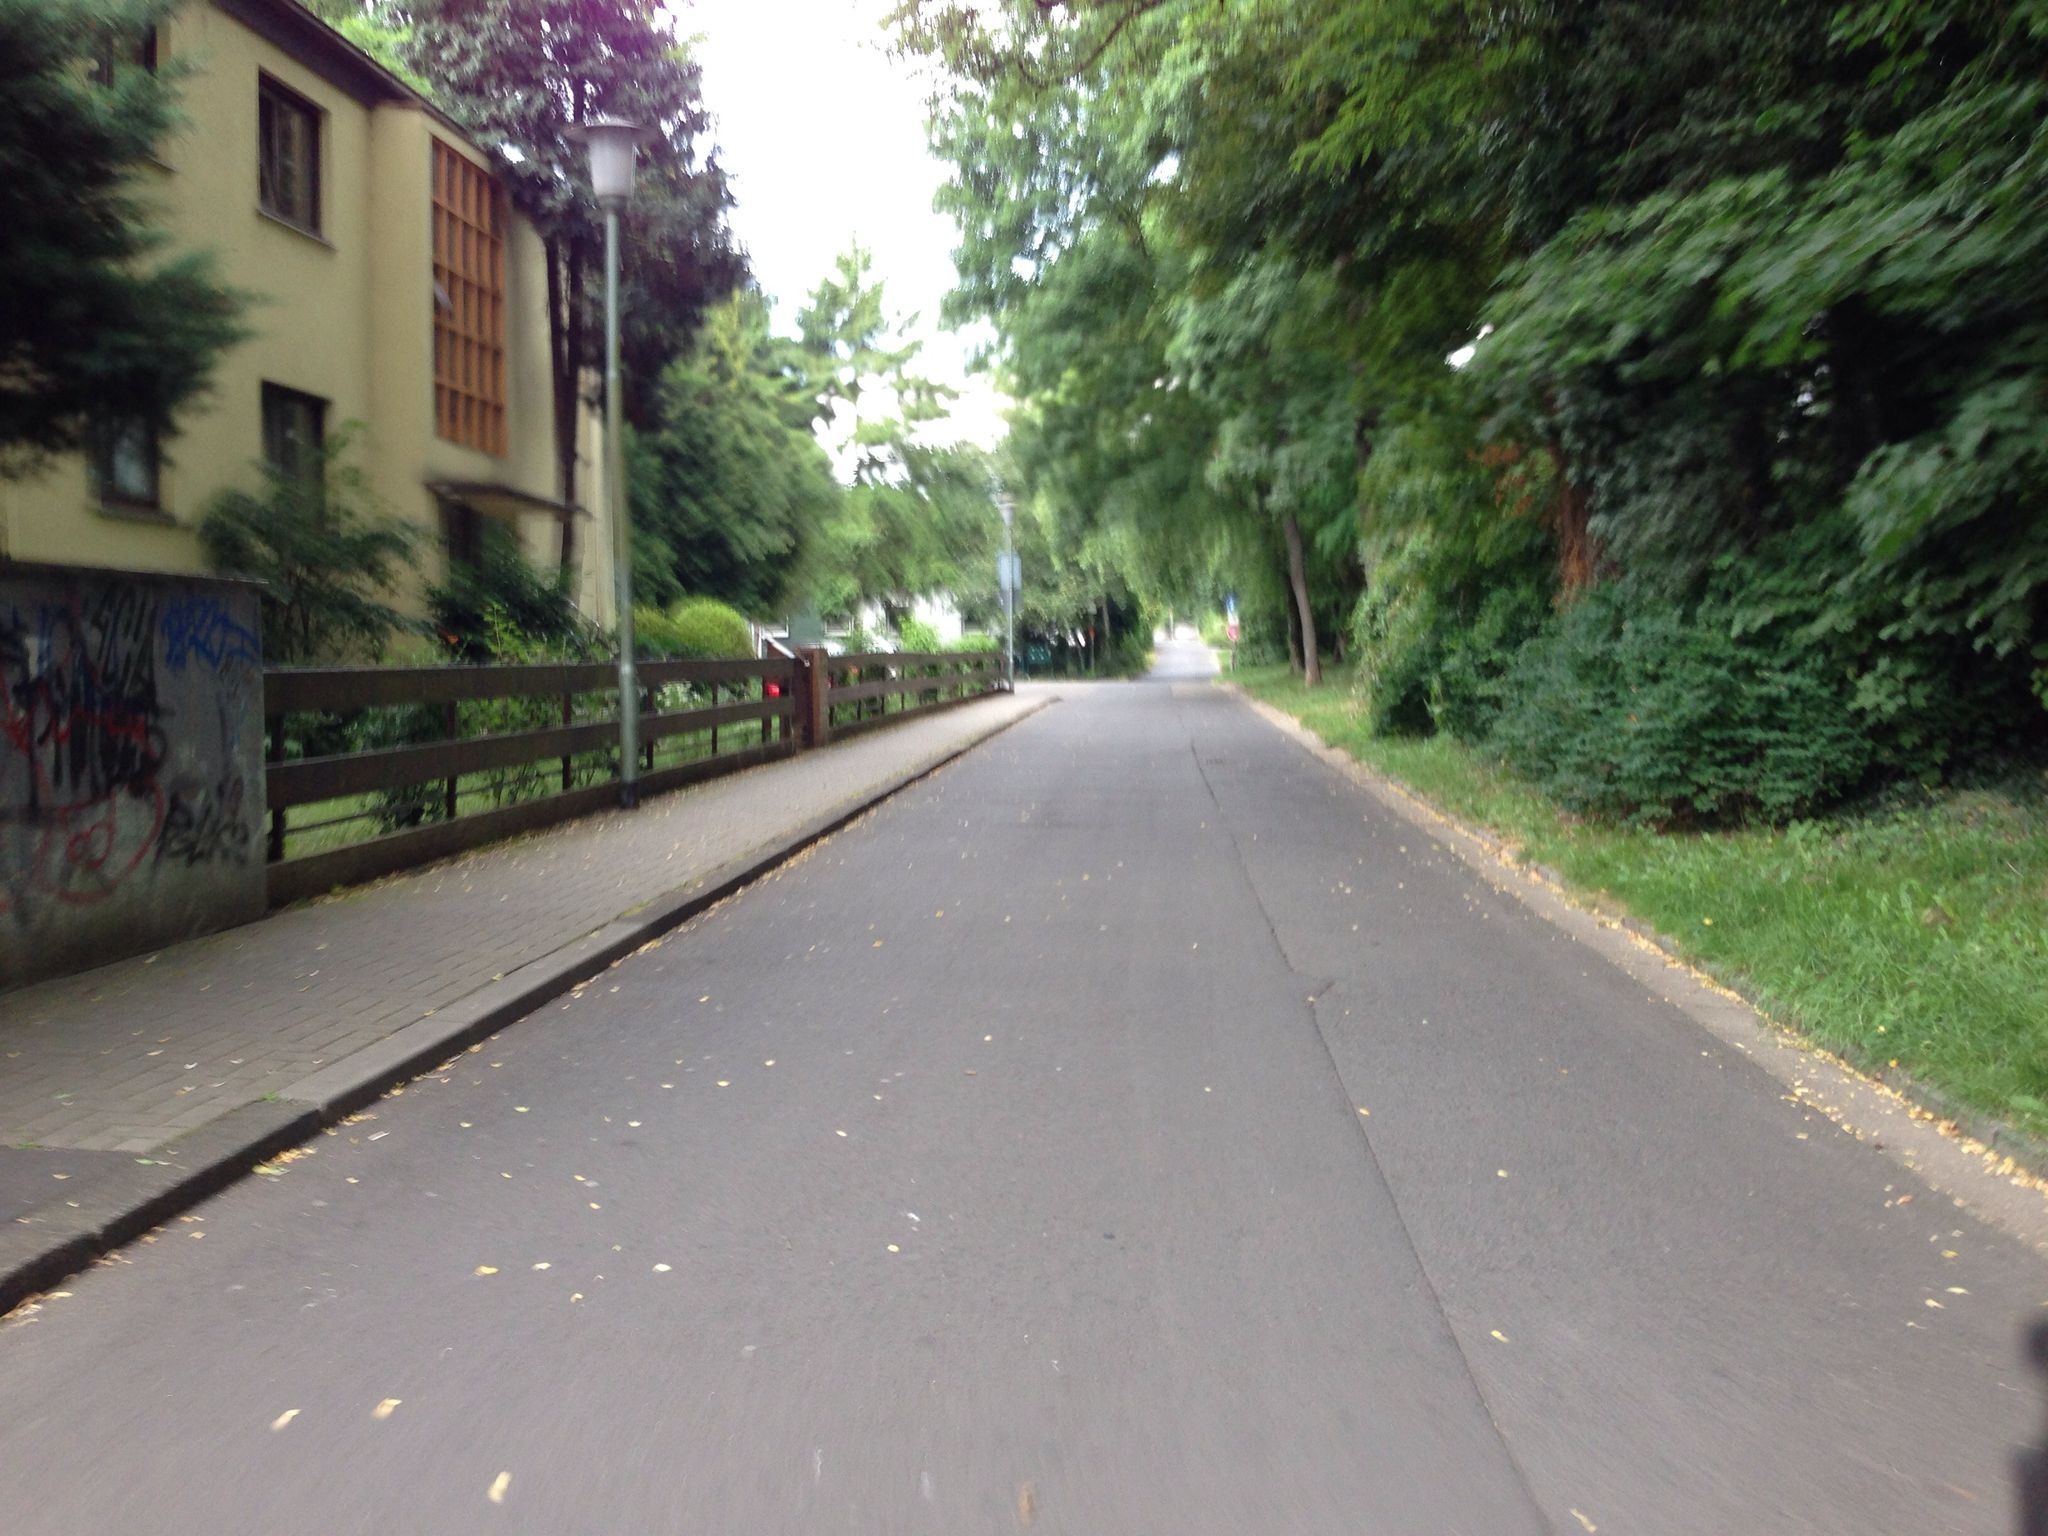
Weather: clear
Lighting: day
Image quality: slightly poor
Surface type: cycling surface
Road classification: residential, path
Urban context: urban centre
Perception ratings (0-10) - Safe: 5.41, Lively: 4.78, Beautiful: 9.18, Boring: 4.38, Depressing: 3.22, Wealthy: 5.16